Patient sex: M
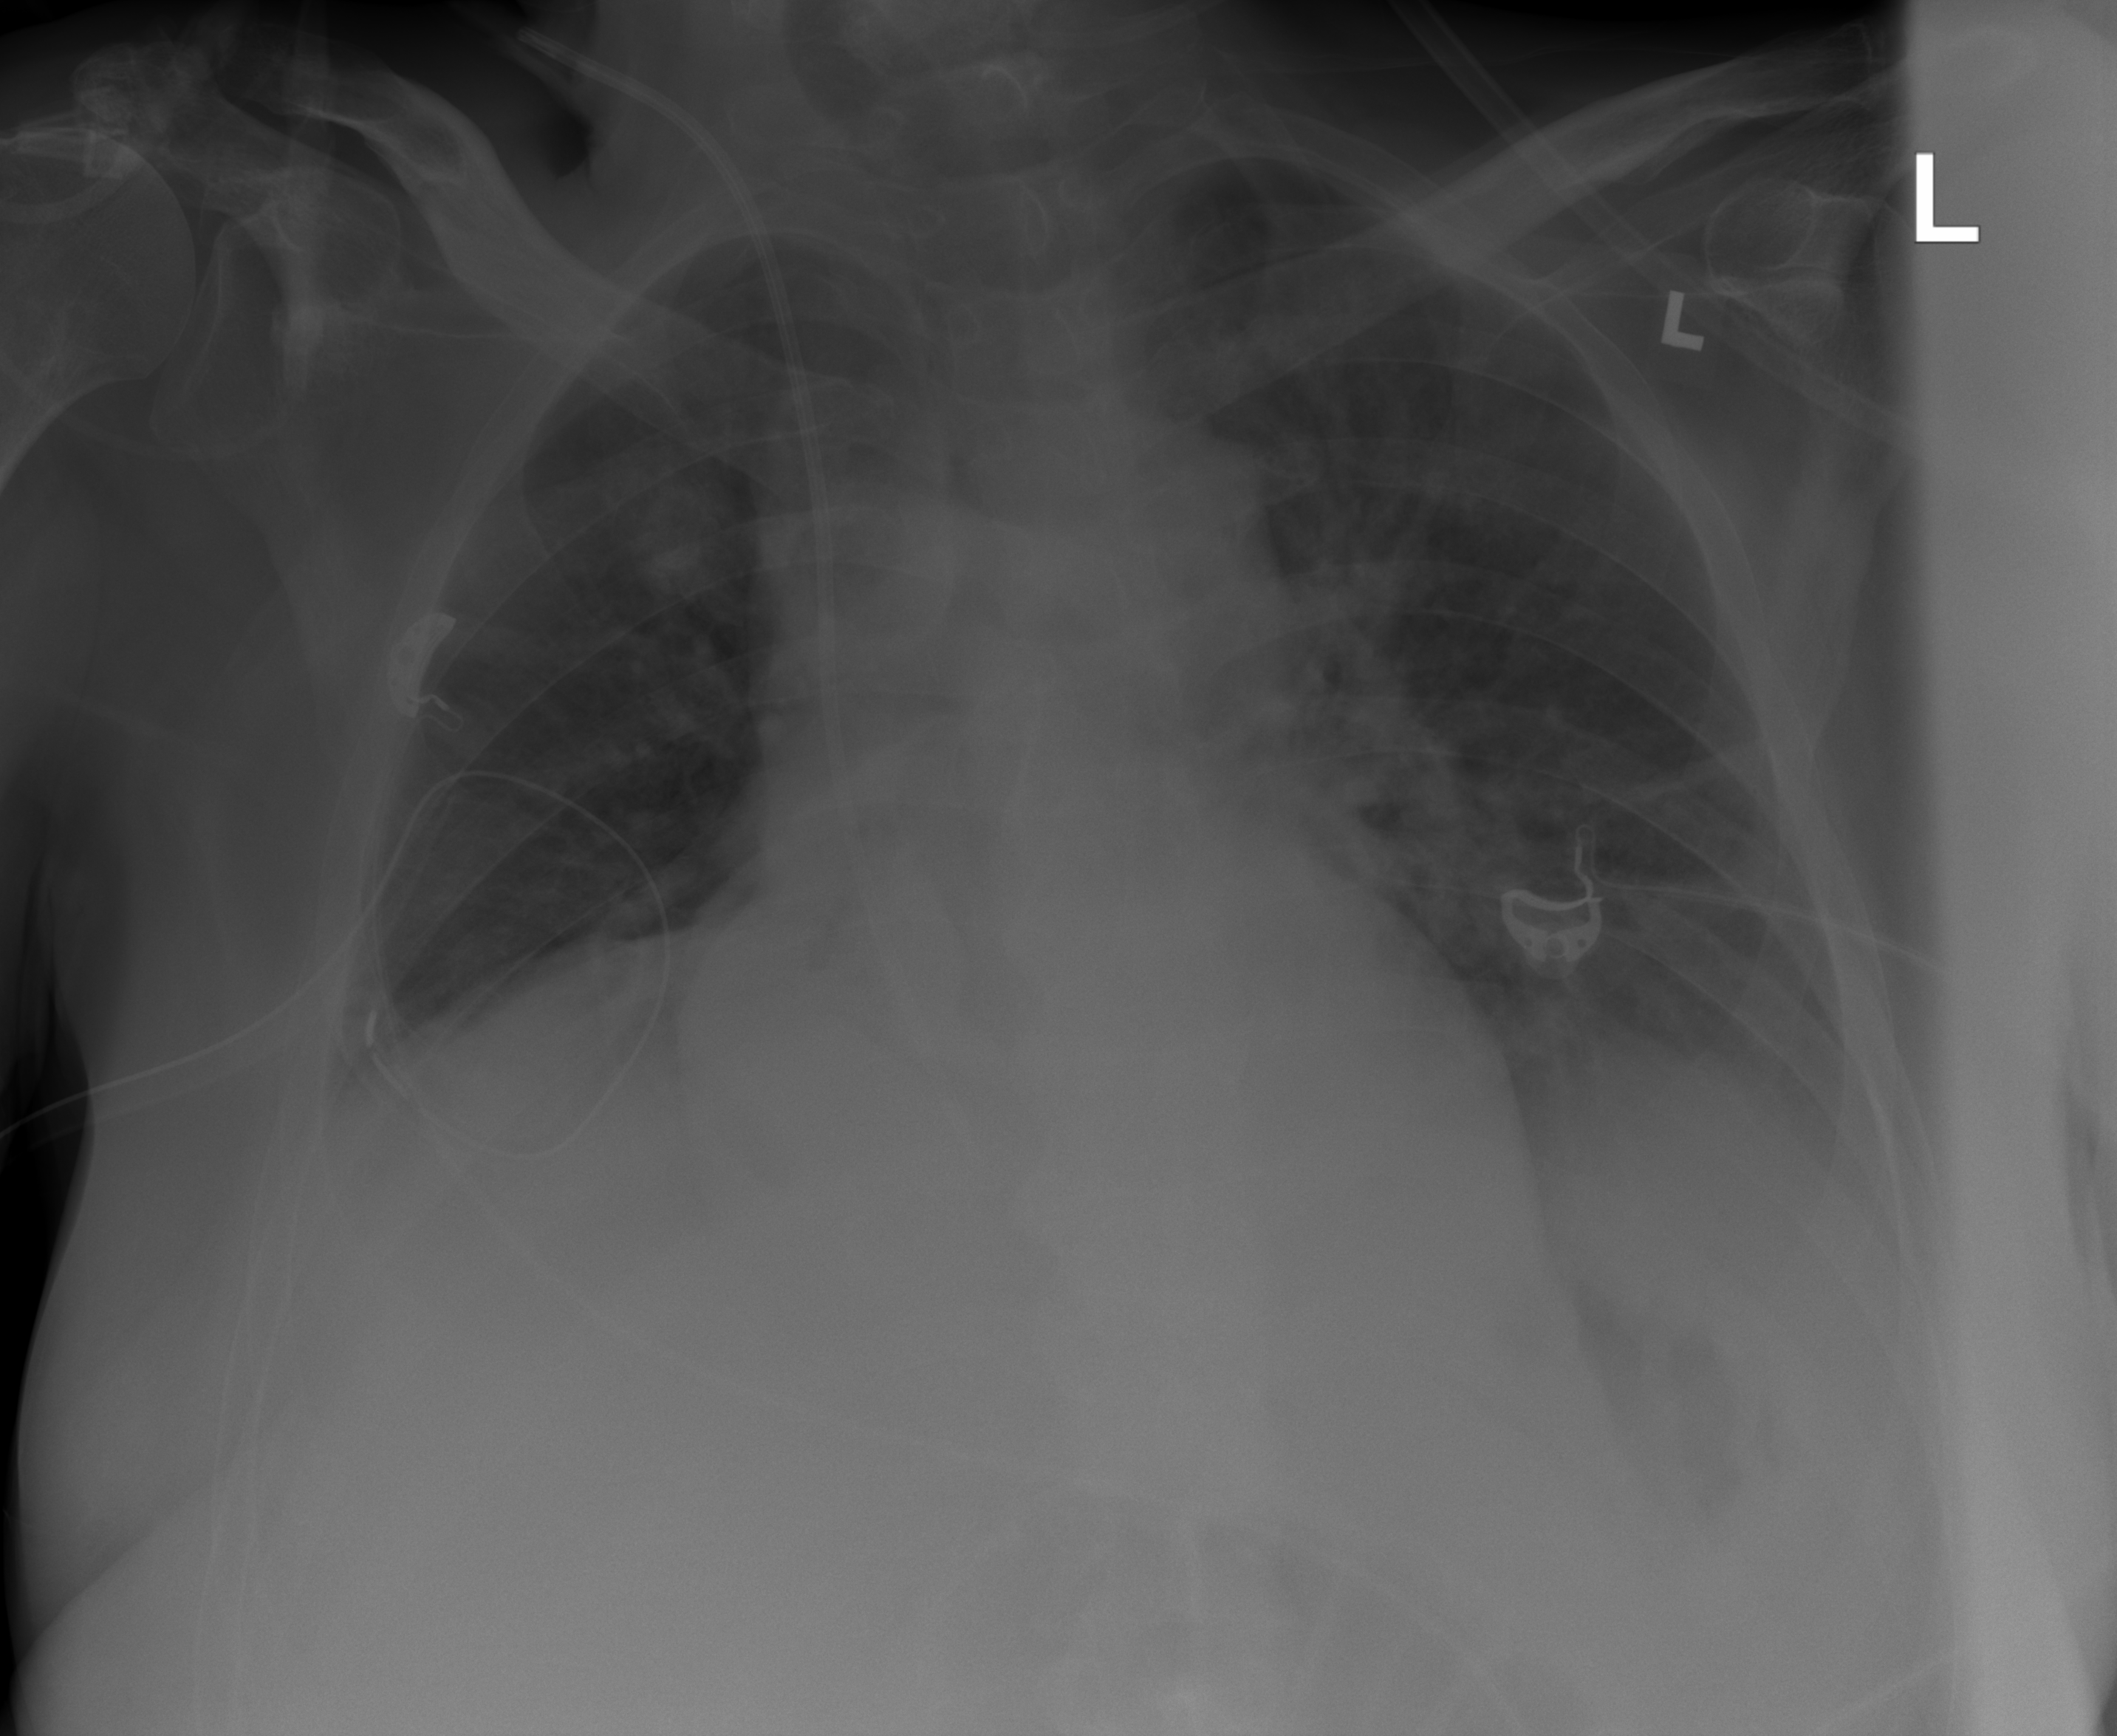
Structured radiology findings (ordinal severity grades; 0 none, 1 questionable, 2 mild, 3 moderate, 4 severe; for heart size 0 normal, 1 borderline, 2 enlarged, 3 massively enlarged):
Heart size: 1
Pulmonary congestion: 2
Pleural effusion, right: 1
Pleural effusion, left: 2
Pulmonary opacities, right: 0
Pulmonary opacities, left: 0
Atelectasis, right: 2
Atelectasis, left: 2